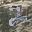
Label: 2